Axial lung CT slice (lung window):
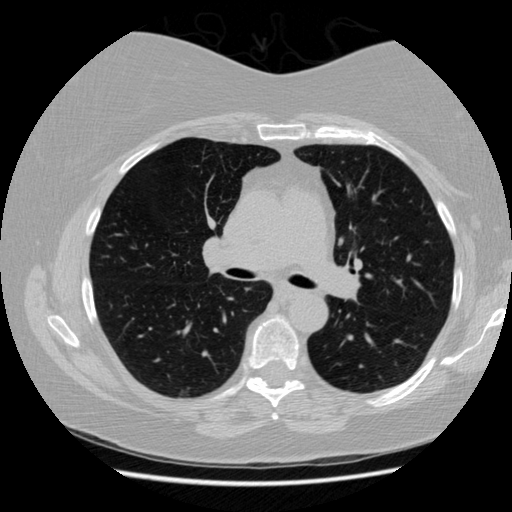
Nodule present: no